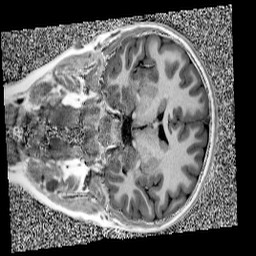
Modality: UNIT1
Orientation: coronal
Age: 11
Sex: female
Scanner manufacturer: siemens
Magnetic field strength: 3 T
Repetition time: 4 s
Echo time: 0.00303 s